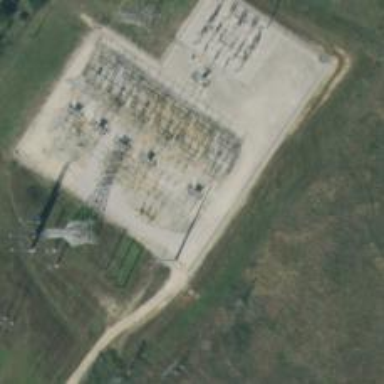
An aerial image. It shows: Switch for power supply.